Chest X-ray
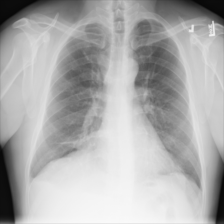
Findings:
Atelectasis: negative
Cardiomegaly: negative
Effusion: negative
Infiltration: negative
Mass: negative
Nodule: negative
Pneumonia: negative
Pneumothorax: negative
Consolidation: negative
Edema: negative
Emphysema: negative
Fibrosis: negative
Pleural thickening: negative
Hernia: negative